Field crop: tomato
Growth stage: 2
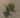
Species: solanum